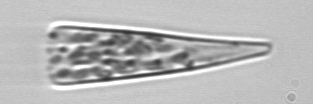
Label: Licmophora